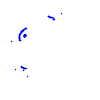
Particle: proton